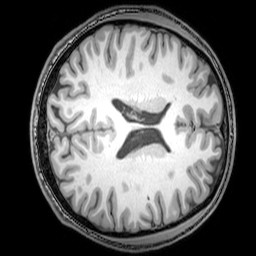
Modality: T1w
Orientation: axial
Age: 24
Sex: male
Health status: healthy
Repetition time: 0.081 s
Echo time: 0.037 s